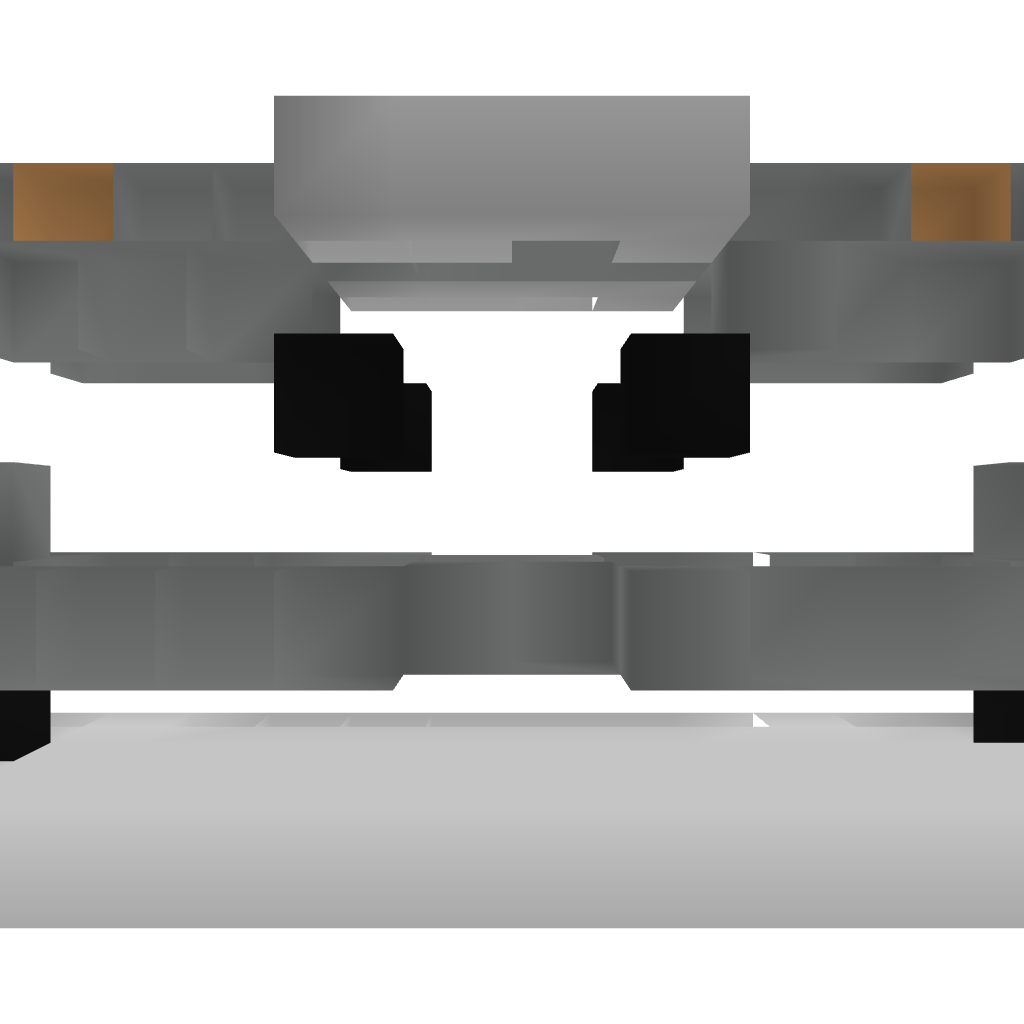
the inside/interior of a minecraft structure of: Automatic Piston Gate